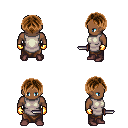
a pixel art fantasy rpg character, male body template, human, dark skin, white tunic, robe skirt, brown parted hairstyle, gold gloves, maroon shoes, dagger, four views (front, back, left, right), 2x2 character sprite sheet, small pixel art, hard edges, no anti-aliasing